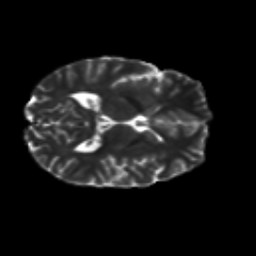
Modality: T2w
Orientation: axial
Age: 25
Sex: male
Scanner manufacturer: siemens
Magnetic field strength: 3 T
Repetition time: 8.6 s
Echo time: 0.095 s